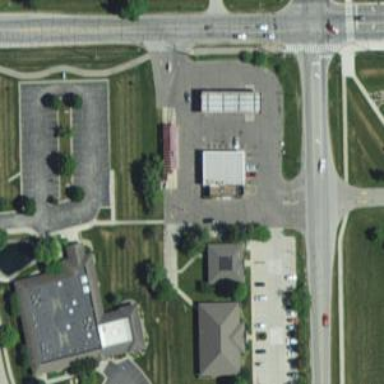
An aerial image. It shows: Convenience shop.